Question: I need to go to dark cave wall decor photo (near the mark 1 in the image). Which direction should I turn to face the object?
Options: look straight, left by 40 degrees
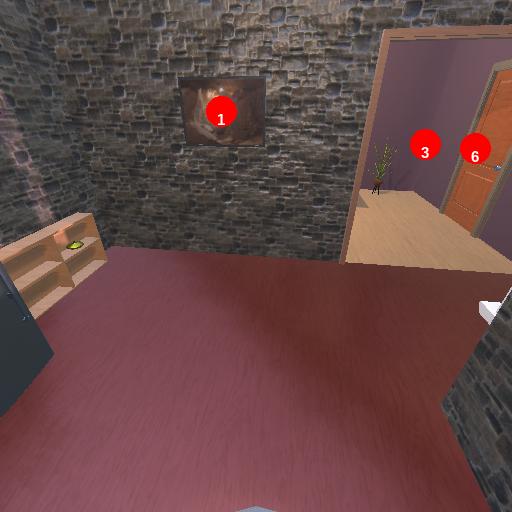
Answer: look straight